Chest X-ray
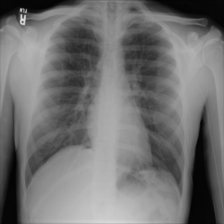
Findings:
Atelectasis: negative
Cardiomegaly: negative
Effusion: negative
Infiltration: negative
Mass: negative
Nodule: negative
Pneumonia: negative
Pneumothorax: negative
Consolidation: negative
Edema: negative
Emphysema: negative
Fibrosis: negative
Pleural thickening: negative
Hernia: negative